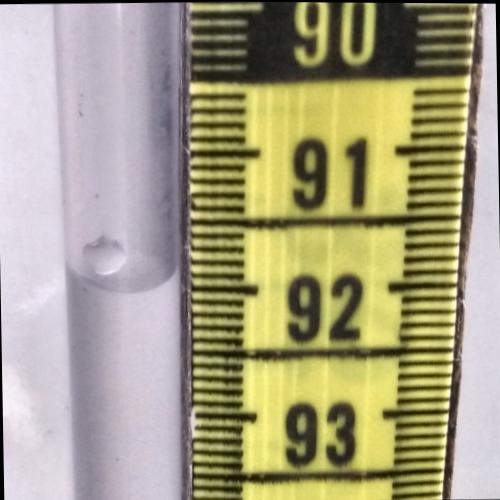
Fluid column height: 92.0 cm